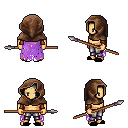
a pixel art fantasy rpg character, male body template, human, tanned skin, maroon tattered cape, metal pants, white cyan short mohawk hairstyle, cloth hood, cloth bracers, black slippers, spear, four views (front, back, left, right), 2x2 character sprite sheet, small pixel art, hard edges, no anti-aliasing